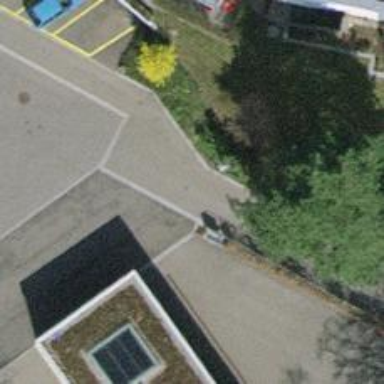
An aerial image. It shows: Bollard.